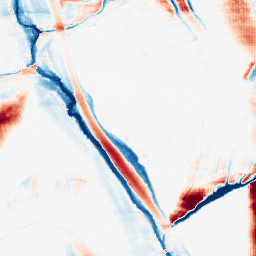
Category: morphological
Decomposition family: morphological_ellipse
Decomposition parameters: operation: average
width: 10
height: 50
Upsampling method: fft_zeropad
Upsampling parameters: scale: 8
Upsampling scale: 8